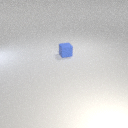
small blue rubber cube